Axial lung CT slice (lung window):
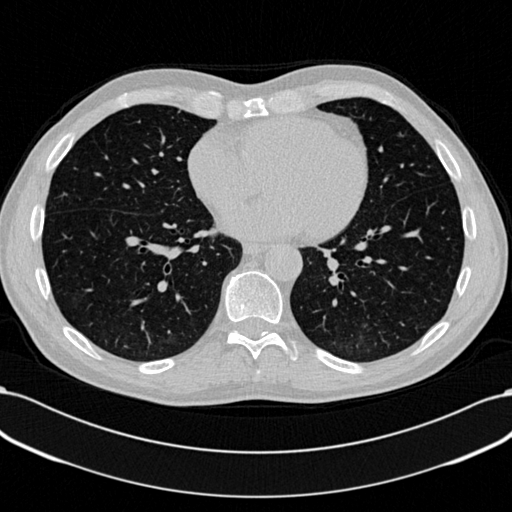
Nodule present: no